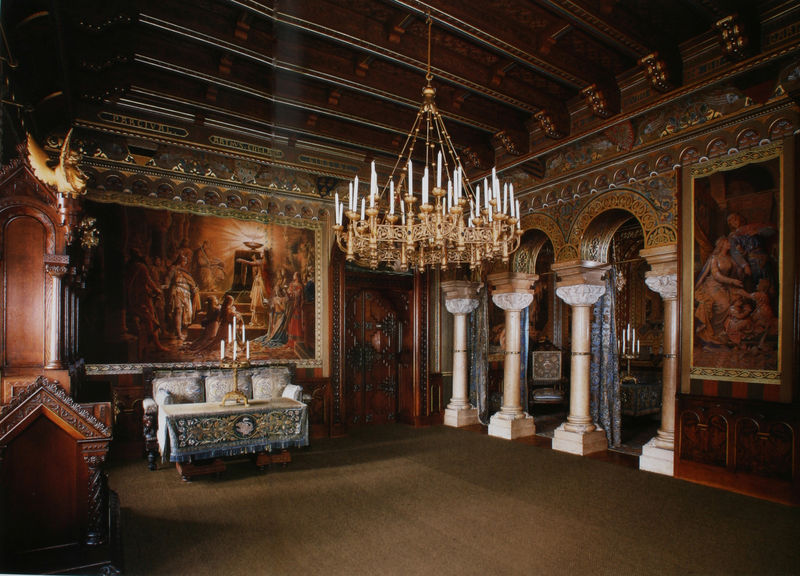
Titel: Schloss Neuschwanstein, Wohnzimmer
Künstler: Julius Hofmann
Standort: Schwangau
Institution: Schloss Neuschwanstein
Schlagwörter: adler, blau, dunkel, gemälde, vogel, braun, frankreich, holz, lampe, licht, raum, säule, säulen, tisch, tür, weiss, zimmer, dach, haus, rot, schloss, muster, ornament, teppich, architektur, barock, rahmen, bild, innenraum, tischdecke, vorhang, kirche, boden, gold, interieur, reich, adel, decke, mutter, rokoko, engel, statue, schrift, bilder, bilderrahmen, sofa, russland, rand, saal, rundbogen, kissen, polster, salon, tapete, vorhänge, wandteppich, inschrift, ornamente, verzierung, wandmalerei, kerze, kerzen, kronleuchter, leuchter, lüster, nebenraum, stuck, balken, durchgang, innenansicht, galerie, foto, bögen, eingang, eisen, wohnhaus, offen, burg, durchblick, orient, palast, holzdecke, altar, kapitelle, schnitzerei, villa, kerzenständer, schein, kerzenleuchter, gesims, archivolten, mittelalter, rundbögen, segnung, tapisserie, reichtum, holzvertäfelung, kassetten, kassettendecke, museum, einrichtung, prunk, wandbild, beschläge, geschnitzt, kandelaber, holzbalken, vertäfelung, gral, heiligenbild, kasettendecke, hufeisen, radleuchter, palas, balkendecke, luster, neuschwanstein, gebeizt, ziergiebel, täfelung, beichtstuhl, überladen, hlz, parzival, bourbon, deckenstruktur, neugoik, parcival, waal, zsaal, kandelaber kerzen bilder, sofda